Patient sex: F
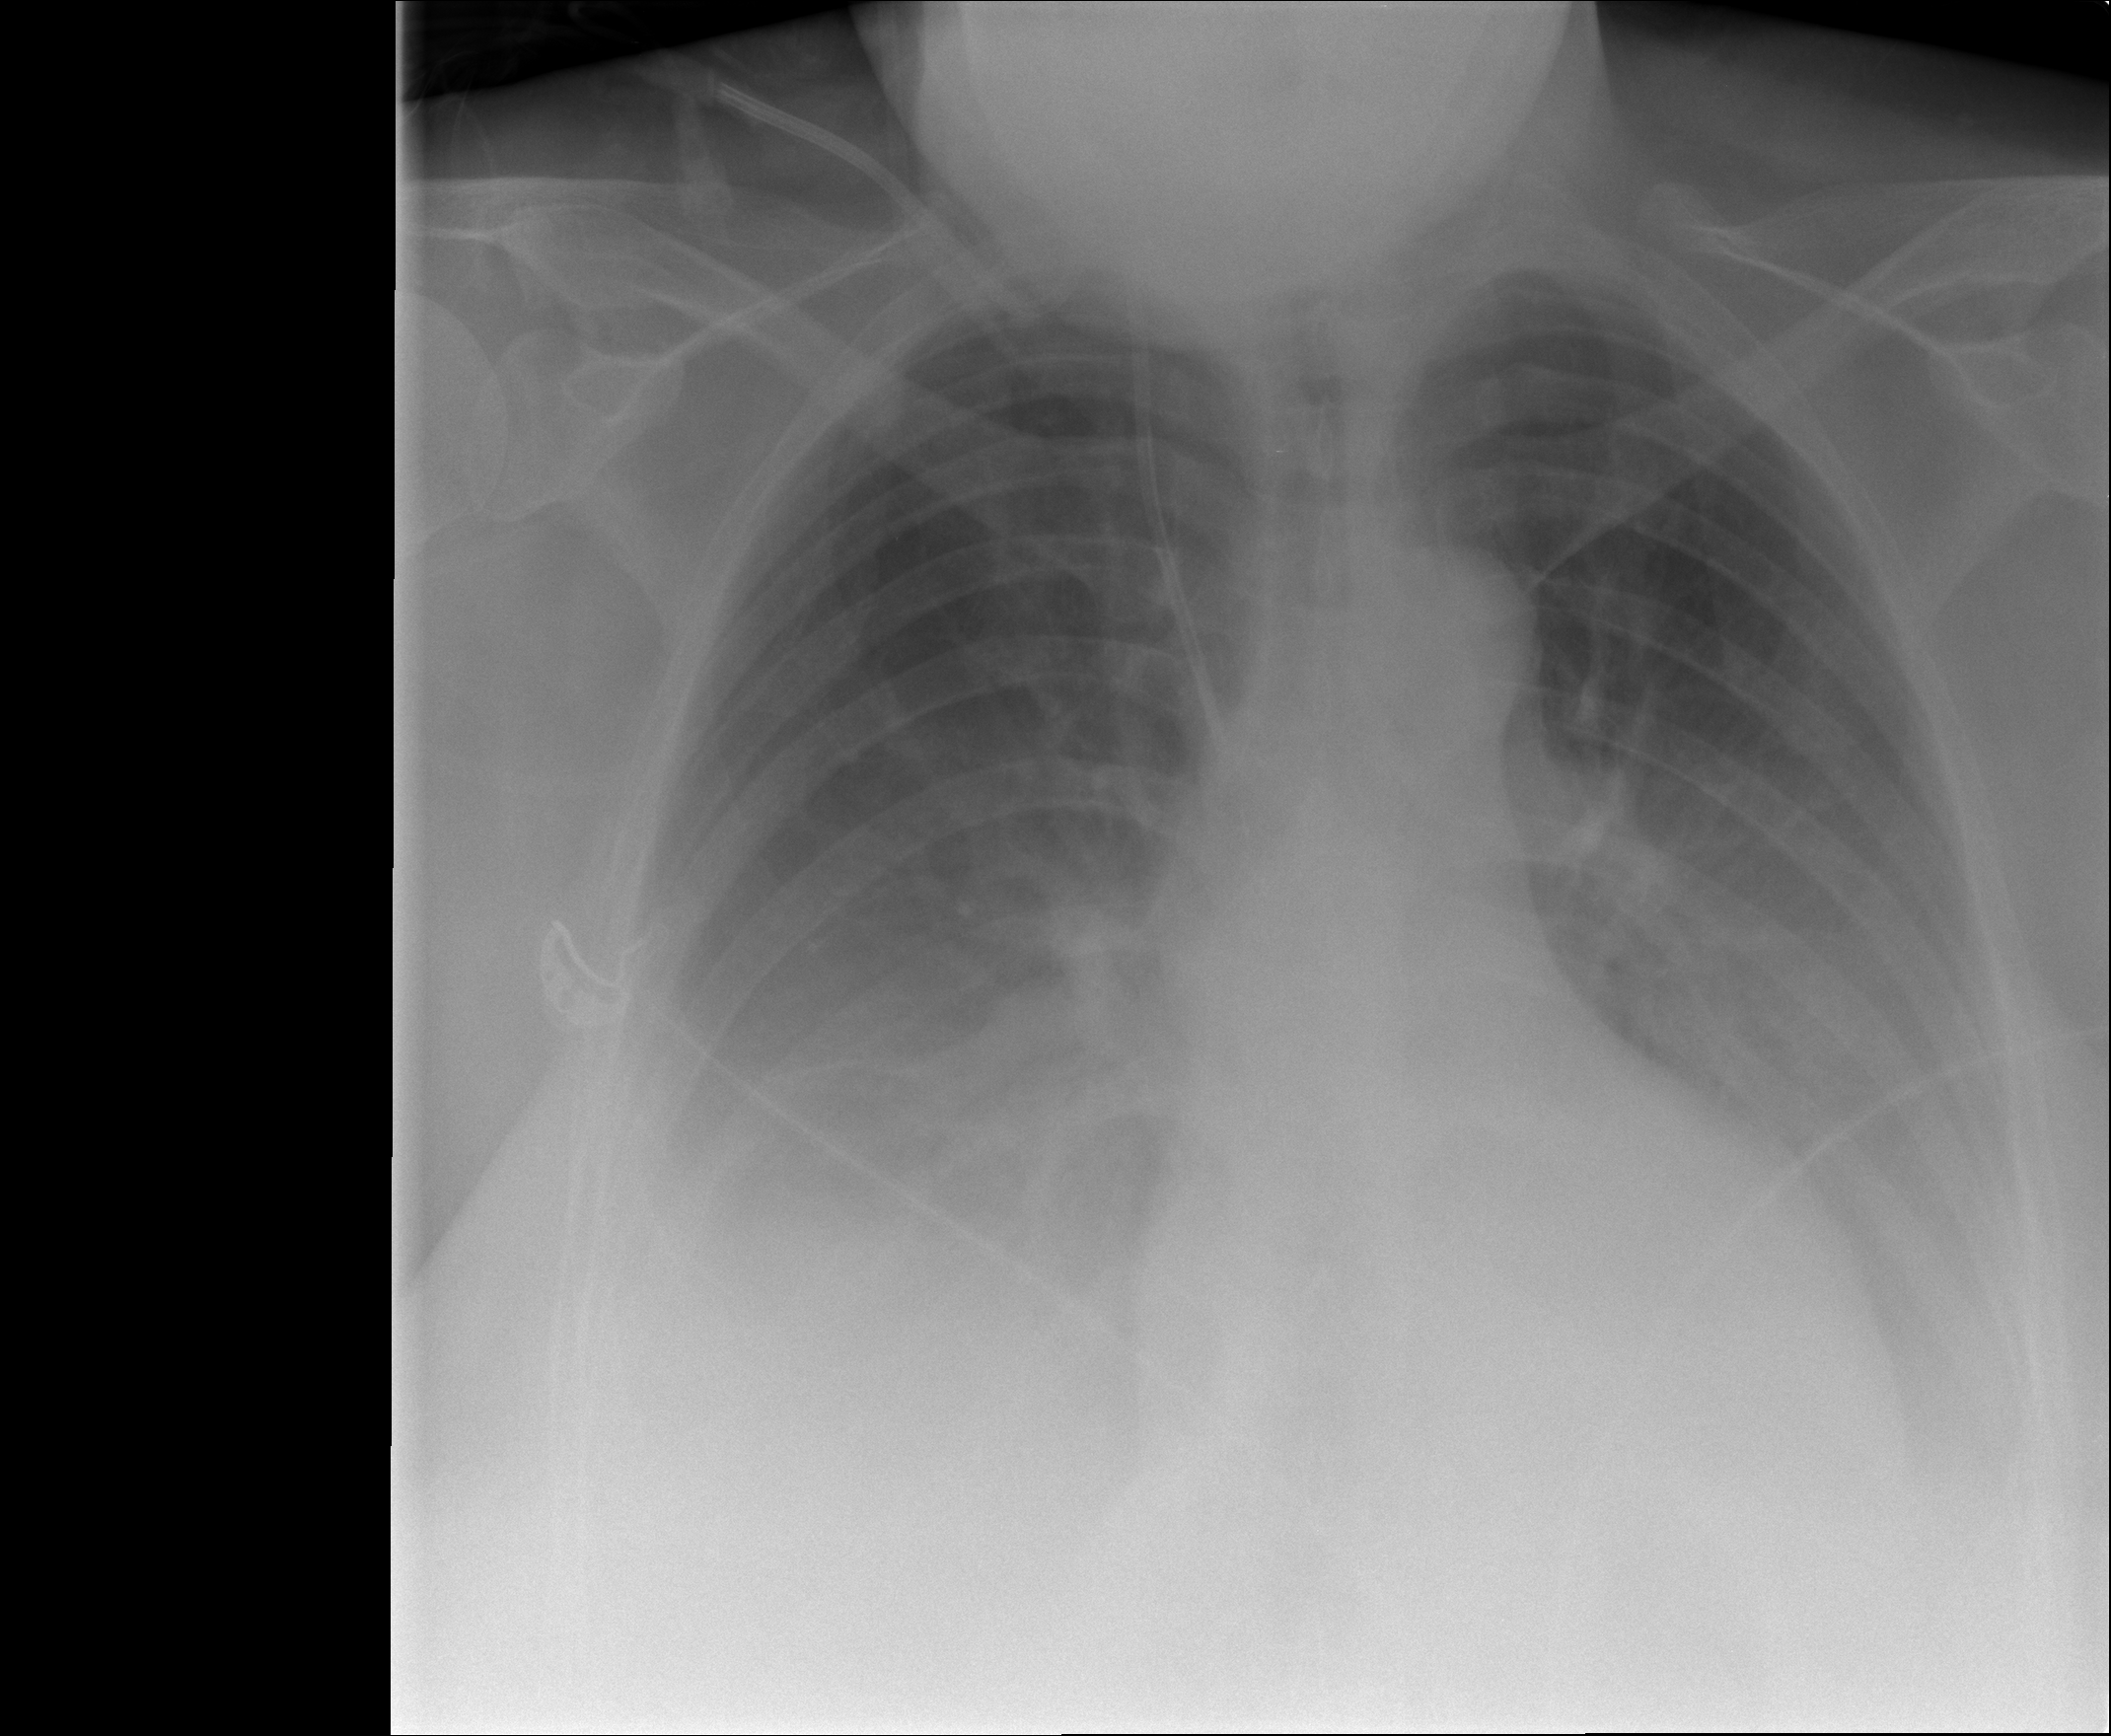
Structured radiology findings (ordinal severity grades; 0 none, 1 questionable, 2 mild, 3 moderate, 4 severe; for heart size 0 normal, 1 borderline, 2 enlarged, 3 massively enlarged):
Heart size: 0
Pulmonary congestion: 0
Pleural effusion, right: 3
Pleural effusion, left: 3
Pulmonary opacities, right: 0
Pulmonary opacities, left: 0
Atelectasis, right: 2
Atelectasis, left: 2